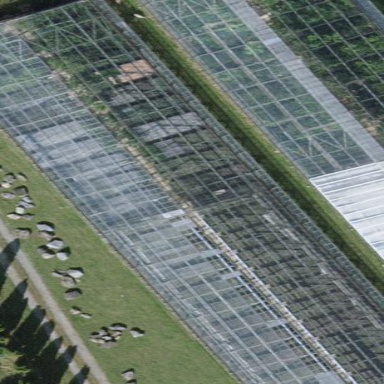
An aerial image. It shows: Greenhouse.